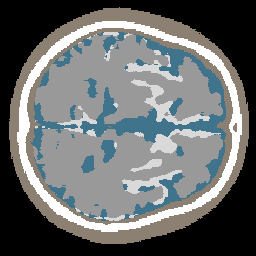
Label: no_lesion